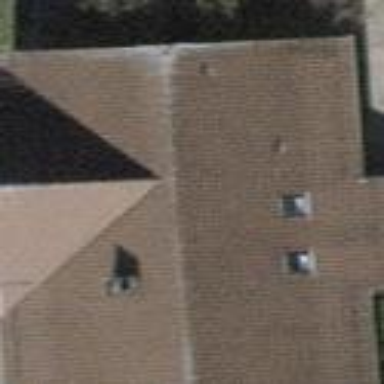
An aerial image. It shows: Building with tiled roof.